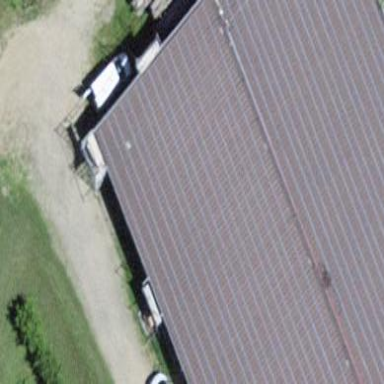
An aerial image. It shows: Solar photovoltaic panel generator.